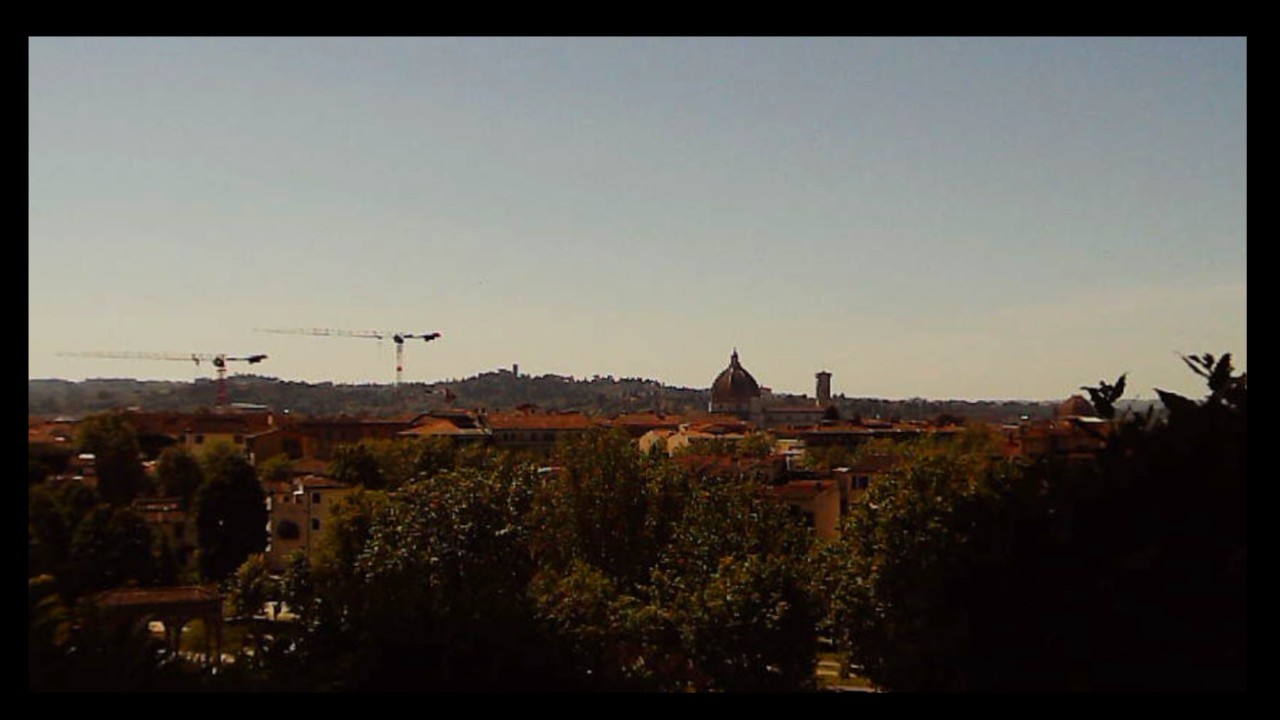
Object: DarwinFPV cineape20